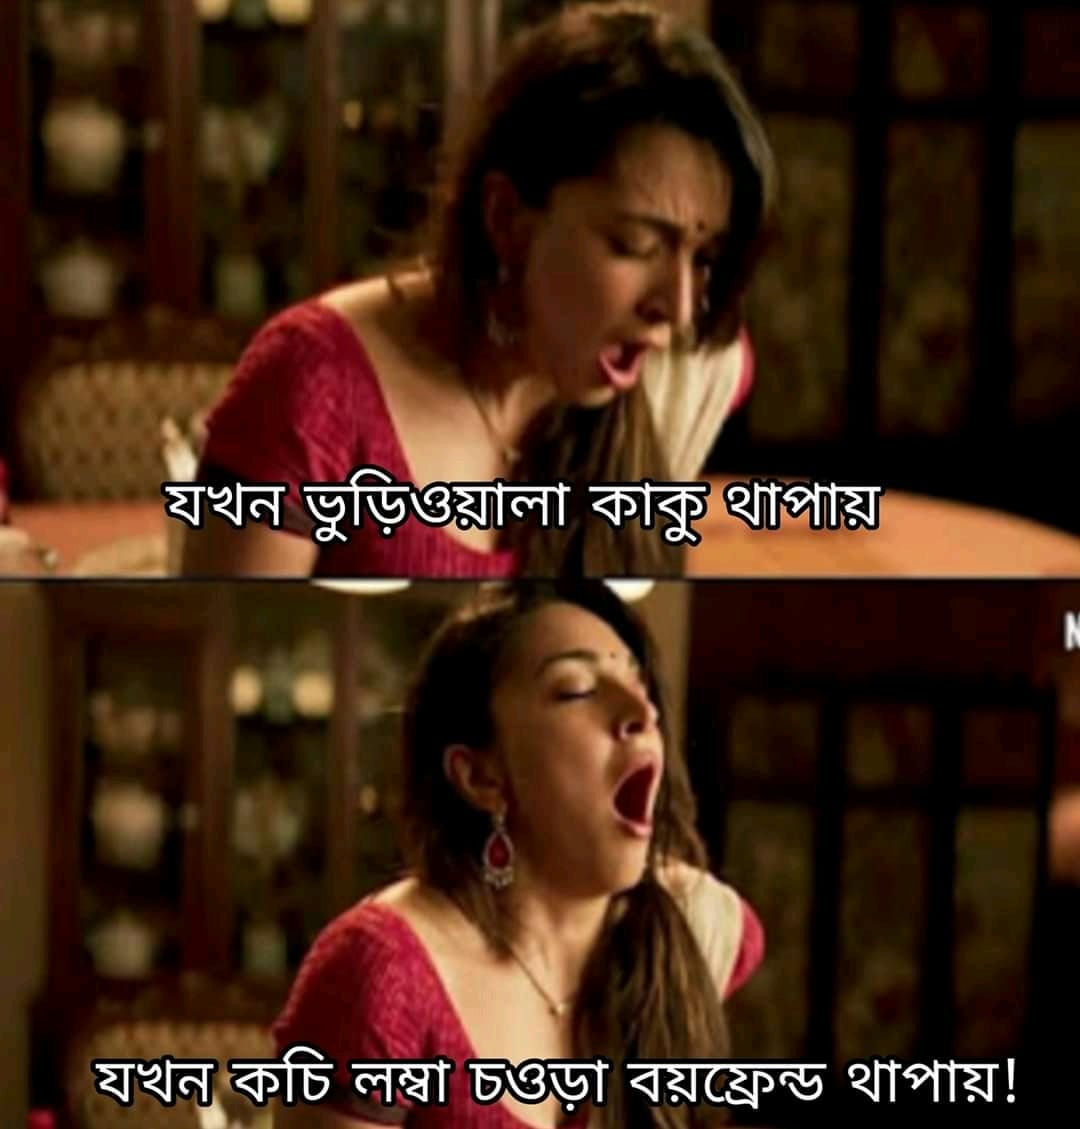
Caption: যখন ভুড়িওয়ালা কাকু থাপায়    যখন কচি লম্বা চওড়া বয়ফ্রেন্ড থাপায়
Label: hate